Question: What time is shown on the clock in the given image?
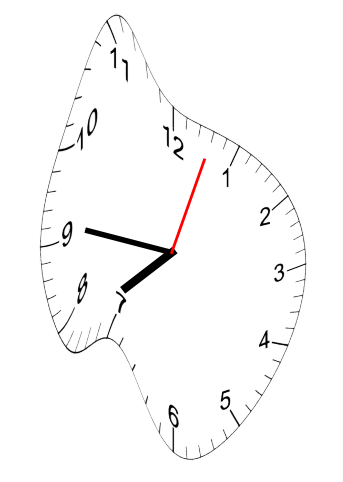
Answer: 07:46:03